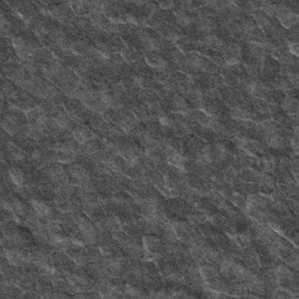
Label: frost